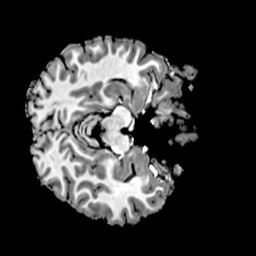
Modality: T1w
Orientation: axial
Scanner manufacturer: siemens
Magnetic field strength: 7 T